Question: I'm getting a weird issue in Chrome when I mouse over a 'div'. The scrollbar changes to some strange colors, but only on hover. Here's a screenshot (left is normal, right is hover):

I'm not trying to style the scrollbars or anything, so I have no idea why this would be happening. It's only happening on XP, too, which is really weird. I'm guessing it's a Chrome bug, but maybe not. The only weird thing about this is that it's in a drop down menu, but that shouldn't mess it up like that.
EDIT: It only happens on this particular scrollbar, not on any other scrollbar.
EDIT 2: Restarting didn't help.
EDIT 3: It happens on any computer with Chrome and XP. Here's a demo: <URL>
EDIT 4: Removed CSS3 transitions, still a problem.
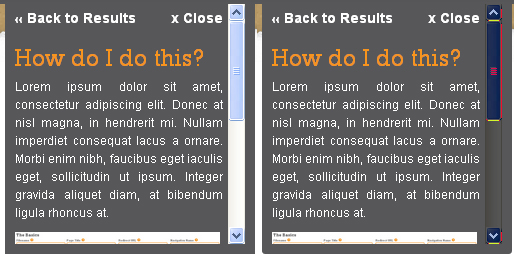
Answer: Looks like a known Chrome bug:
<URL>
<URL>
If I remove the background image on your page's body tag and also the background on the ul, then the effect stops.